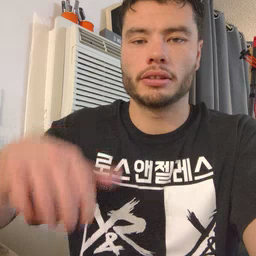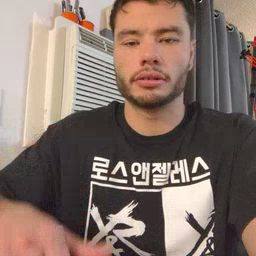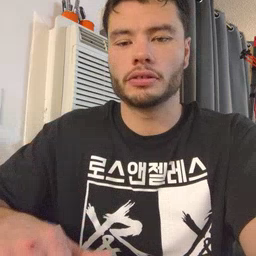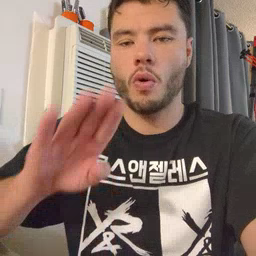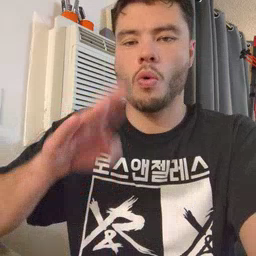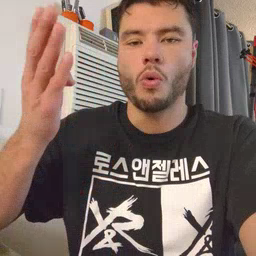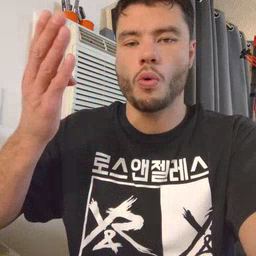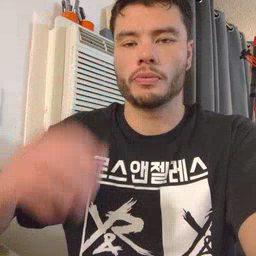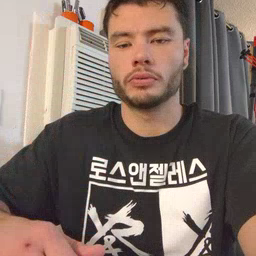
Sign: open